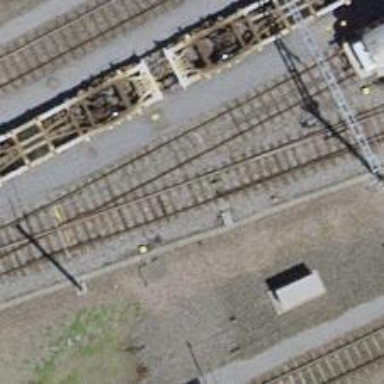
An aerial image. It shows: Railway switch.